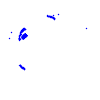
Particle: electron